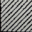
Piece: xx